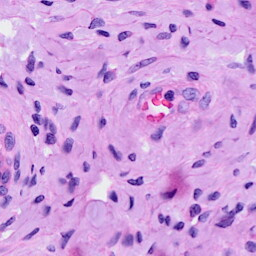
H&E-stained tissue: Cervix